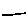
Label: line